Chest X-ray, PA view. Patient: 58 years old, sex F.
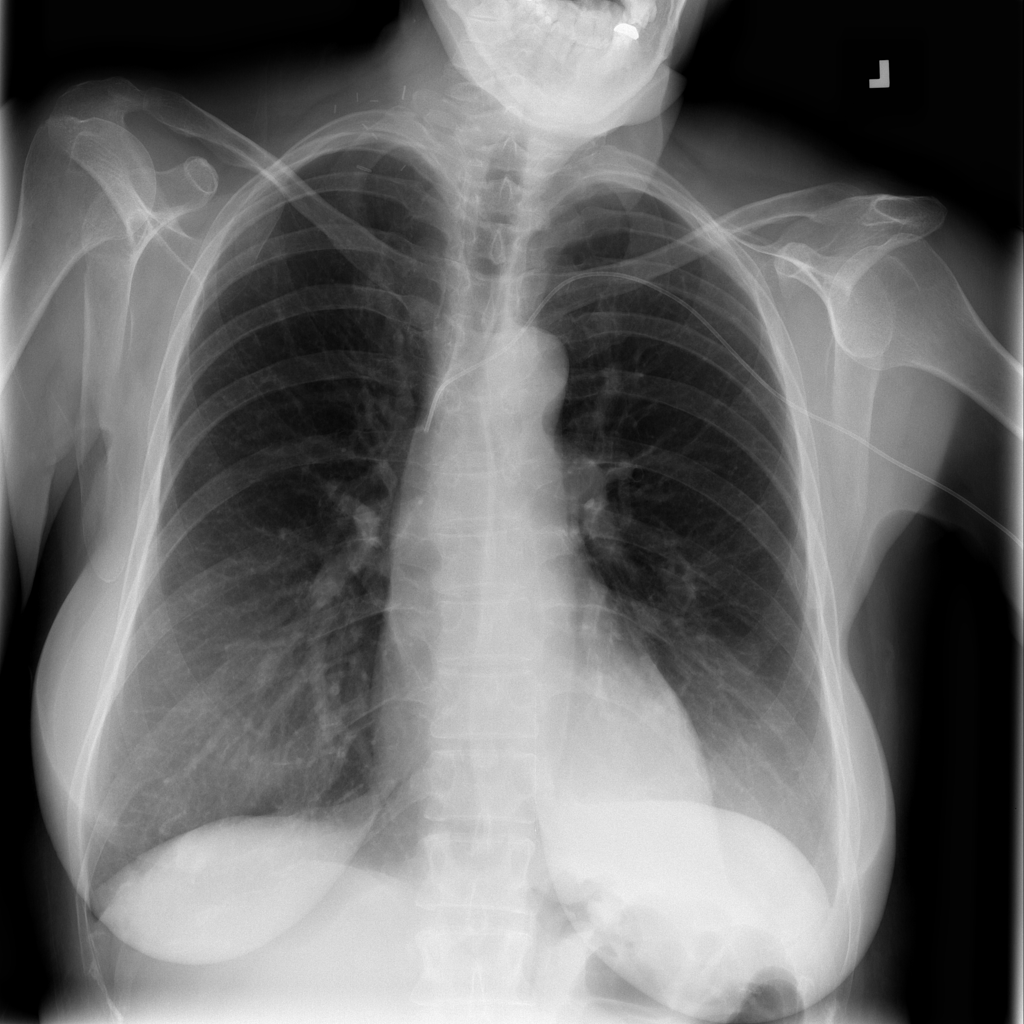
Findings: Effusion